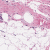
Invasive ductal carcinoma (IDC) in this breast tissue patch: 0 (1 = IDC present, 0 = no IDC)